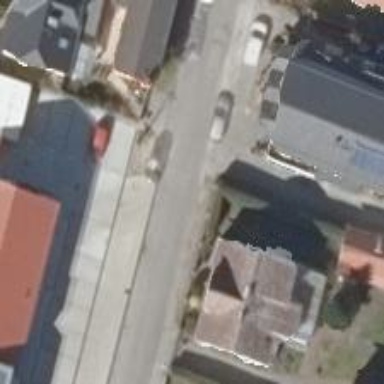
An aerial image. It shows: Residential road with asphalt surface. There is diagonal parking on the left side.